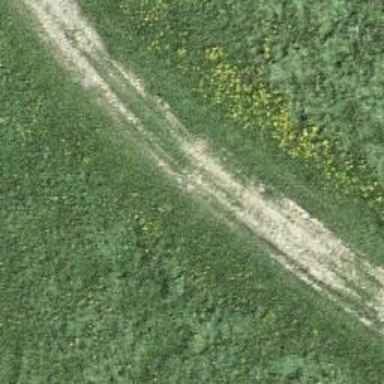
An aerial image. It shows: Track with grade 5 tracktype.